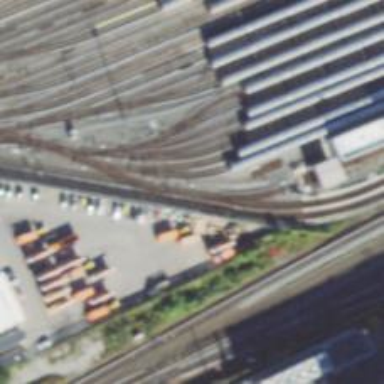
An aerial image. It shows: Electrified rail service yard.